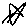
Label: star